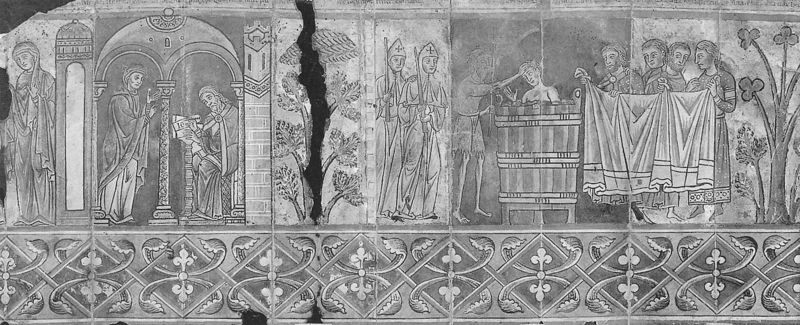
Titel: Liber Pastoralis;  Leben des Gregor; Leben und Wunder des Hl. Nicholas, Leben des Hl. Faith
Künstler: der Diakon John
Standort: Herkunftsort: Saint-Amand (EU - F)
Institution: Valenciennes, Bibliothèque Municipale
Schlagwörter: baum, blätter, gemälde, weiß, baden, bäume, frauen, menschen, blumen, grau, männer, schwarz, säule, säulen, zeichnung, gebäude, tuch, malerei, muster, ornament, wand, architektur, pflanze, pflanzen, turm, ranken, relief, bischof, tapete, detail, lesen, ornamente, verzierung, wandgemälde, handtuch, foto, bad, druck, schwarzweiß, beten, badetuch, wanne, zuber, rauten, fresken, tapisserie, geistliche, mitra, fresko, fotographie, riß, beichte, kreuzritter, nbaum, kirchliche